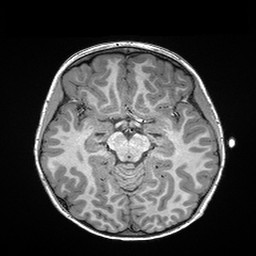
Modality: T1w
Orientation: coronal
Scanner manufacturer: siemens
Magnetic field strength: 3 T
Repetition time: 2.3 s
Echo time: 0.00298 s